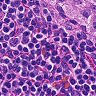
Metastatic tissue present: no